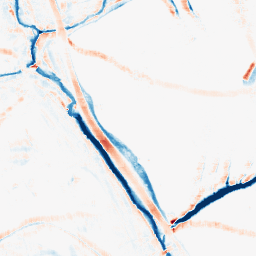
Category: morphological
Decomposition family: morphological_square
Decomposition parameters: operation: average
size: 10
Upsampling method: sinc_hamming
Upsampling parameters: scale: 2
kernel_size: 8
Upsampling scale: 2